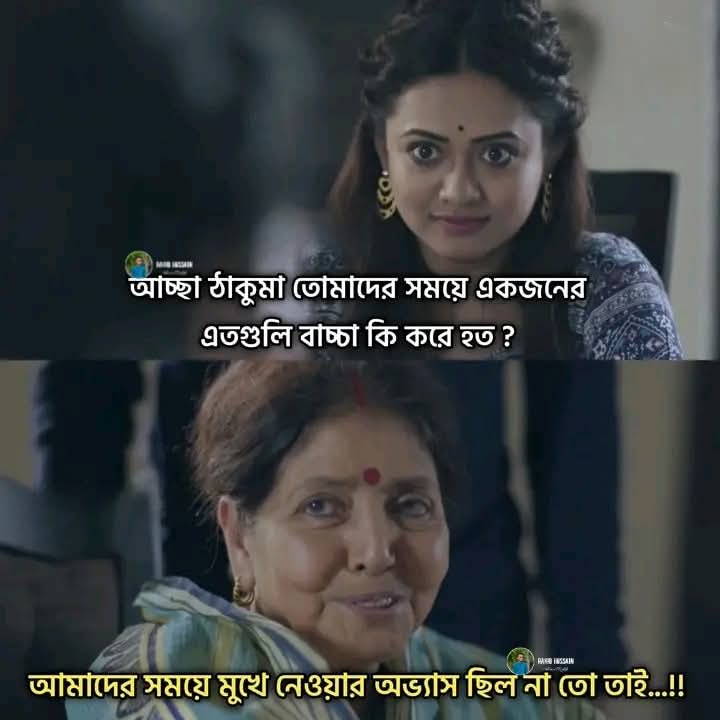
Text: আচ্ছা ঠাকুমা তোমাদের সময়ে একজনের এতগুলি বাচ্চা কি করে হত?
আমাদের সময়ে মুখে নেওয়ার অভ্যাস ছিল না তো তাই..!!
Label: Hate
Hate category: Personal Offence
Targeted group: Society